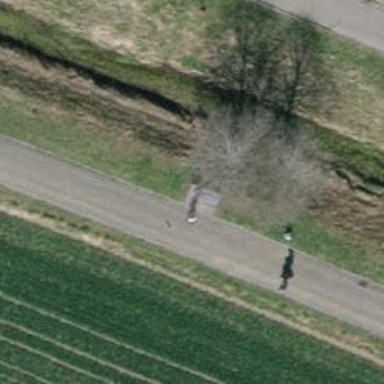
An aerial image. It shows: Bench.